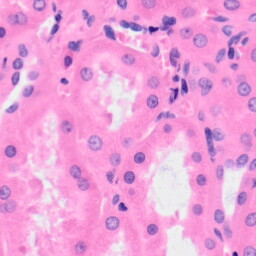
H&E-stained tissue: Kidney